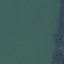
Label: SeaLake